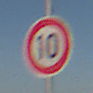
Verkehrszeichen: Geschwindigkeit10
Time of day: MorningAfternoon
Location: Outdoor (Nature)
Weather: Clear
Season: Winter
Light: Natural